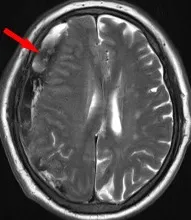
Neuroimaging findings for Patient 2. (C) New bleeding in the subdural space was detected via magnetic resonance imaging at the 4-week follow-up.
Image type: radiology (mri)